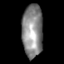
Tissue: skin
Cell type: Epithelial cells
Senescence score: 0.2118
Nuclear area (px): 1070
Mean DAPI intensity: 137.744